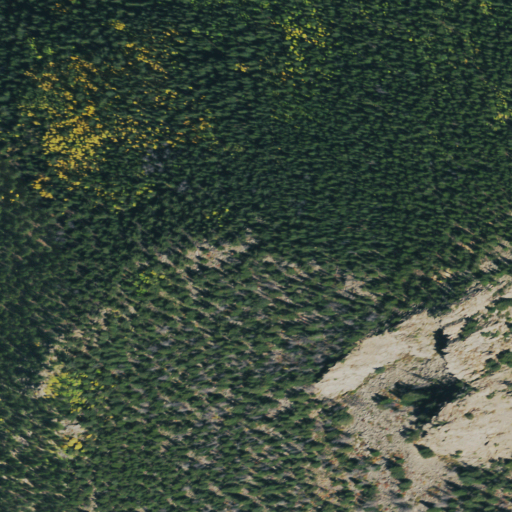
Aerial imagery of mountain in Colorado named Alps Mountain containing evergreen forest and shrub